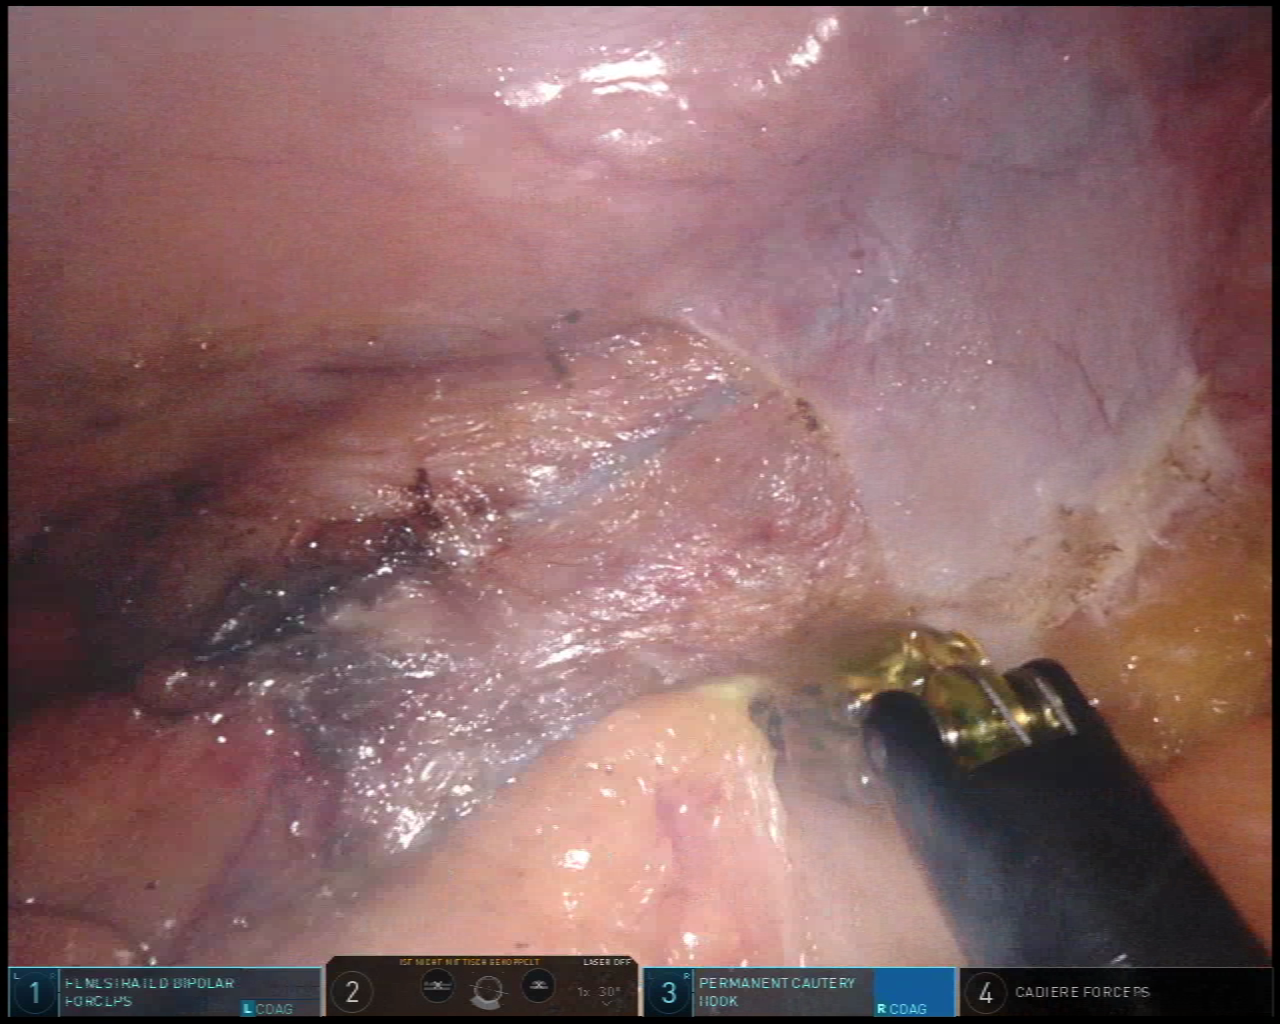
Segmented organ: abdominal_wall
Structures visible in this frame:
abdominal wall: yes
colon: no
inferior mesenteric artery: no
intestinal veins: no
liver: no
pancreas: no
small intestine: no
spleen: no
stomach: no
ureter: no
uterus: no
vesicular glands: no